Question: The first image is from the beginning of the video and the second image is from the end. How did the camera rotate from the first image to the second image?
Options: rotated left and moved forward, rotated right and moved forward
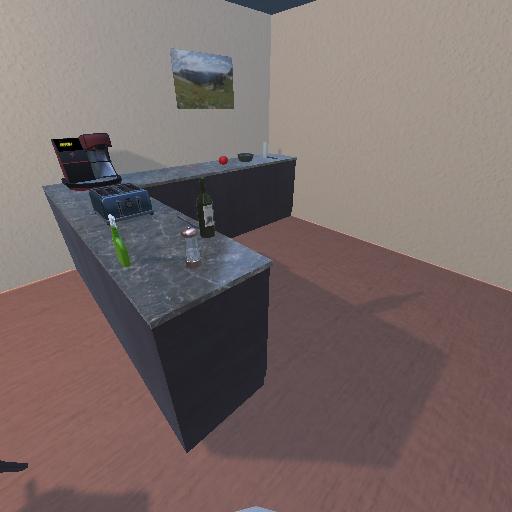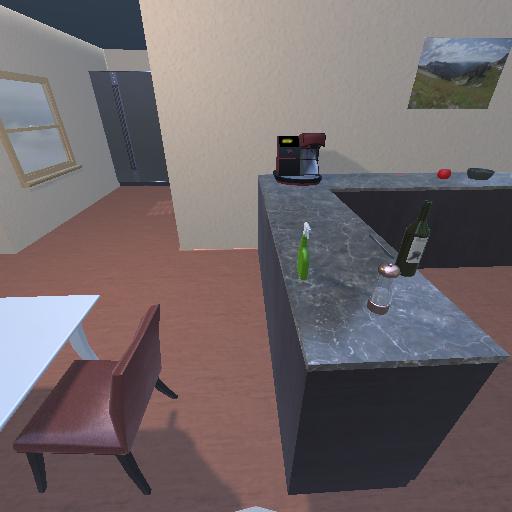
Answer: rotated left and moved forward